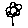
Label: flower